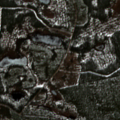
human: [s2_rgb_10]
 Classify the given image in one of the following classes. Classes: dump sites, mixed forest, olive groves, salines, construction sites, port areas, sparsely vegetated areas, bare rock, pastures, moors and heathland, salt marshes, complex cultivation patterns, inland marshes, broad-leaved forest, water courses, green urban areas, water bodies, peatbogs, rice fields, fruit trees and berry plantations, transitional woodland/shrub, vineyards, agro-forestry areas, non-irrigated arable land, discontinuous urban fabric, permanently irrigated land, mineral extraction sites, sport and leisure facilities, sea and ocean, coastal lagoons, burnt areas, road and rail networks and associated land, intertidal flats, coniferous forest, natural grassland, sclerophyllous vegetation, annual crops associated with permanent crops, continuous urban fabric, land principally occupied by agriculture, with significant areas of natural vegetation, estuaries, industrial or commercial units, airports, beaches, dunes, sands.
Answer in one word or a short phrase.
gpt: coniferous forest, mixed forest, transitional woodland/shrub